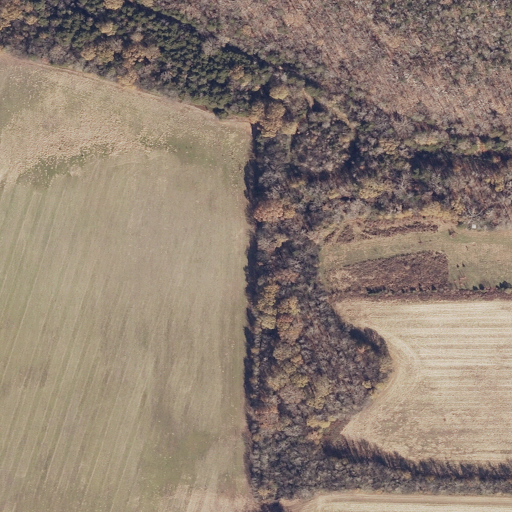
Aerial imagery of valley in Alabama named Kennamer Hollow containing cultivated crops, deciduous forest, mixed forest, pasture, evergreen forest, and shrub